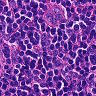
Metastatic tissue present: no